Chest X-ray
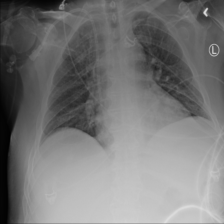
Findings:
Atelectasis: negative
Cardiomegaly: negative
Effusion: negative
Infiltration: negative
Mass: negative
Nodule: negative
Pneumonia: negative
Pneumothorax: negative
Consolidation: negative
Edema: negative
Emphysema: negative
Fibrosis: negative
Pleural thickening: negative
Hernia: negative